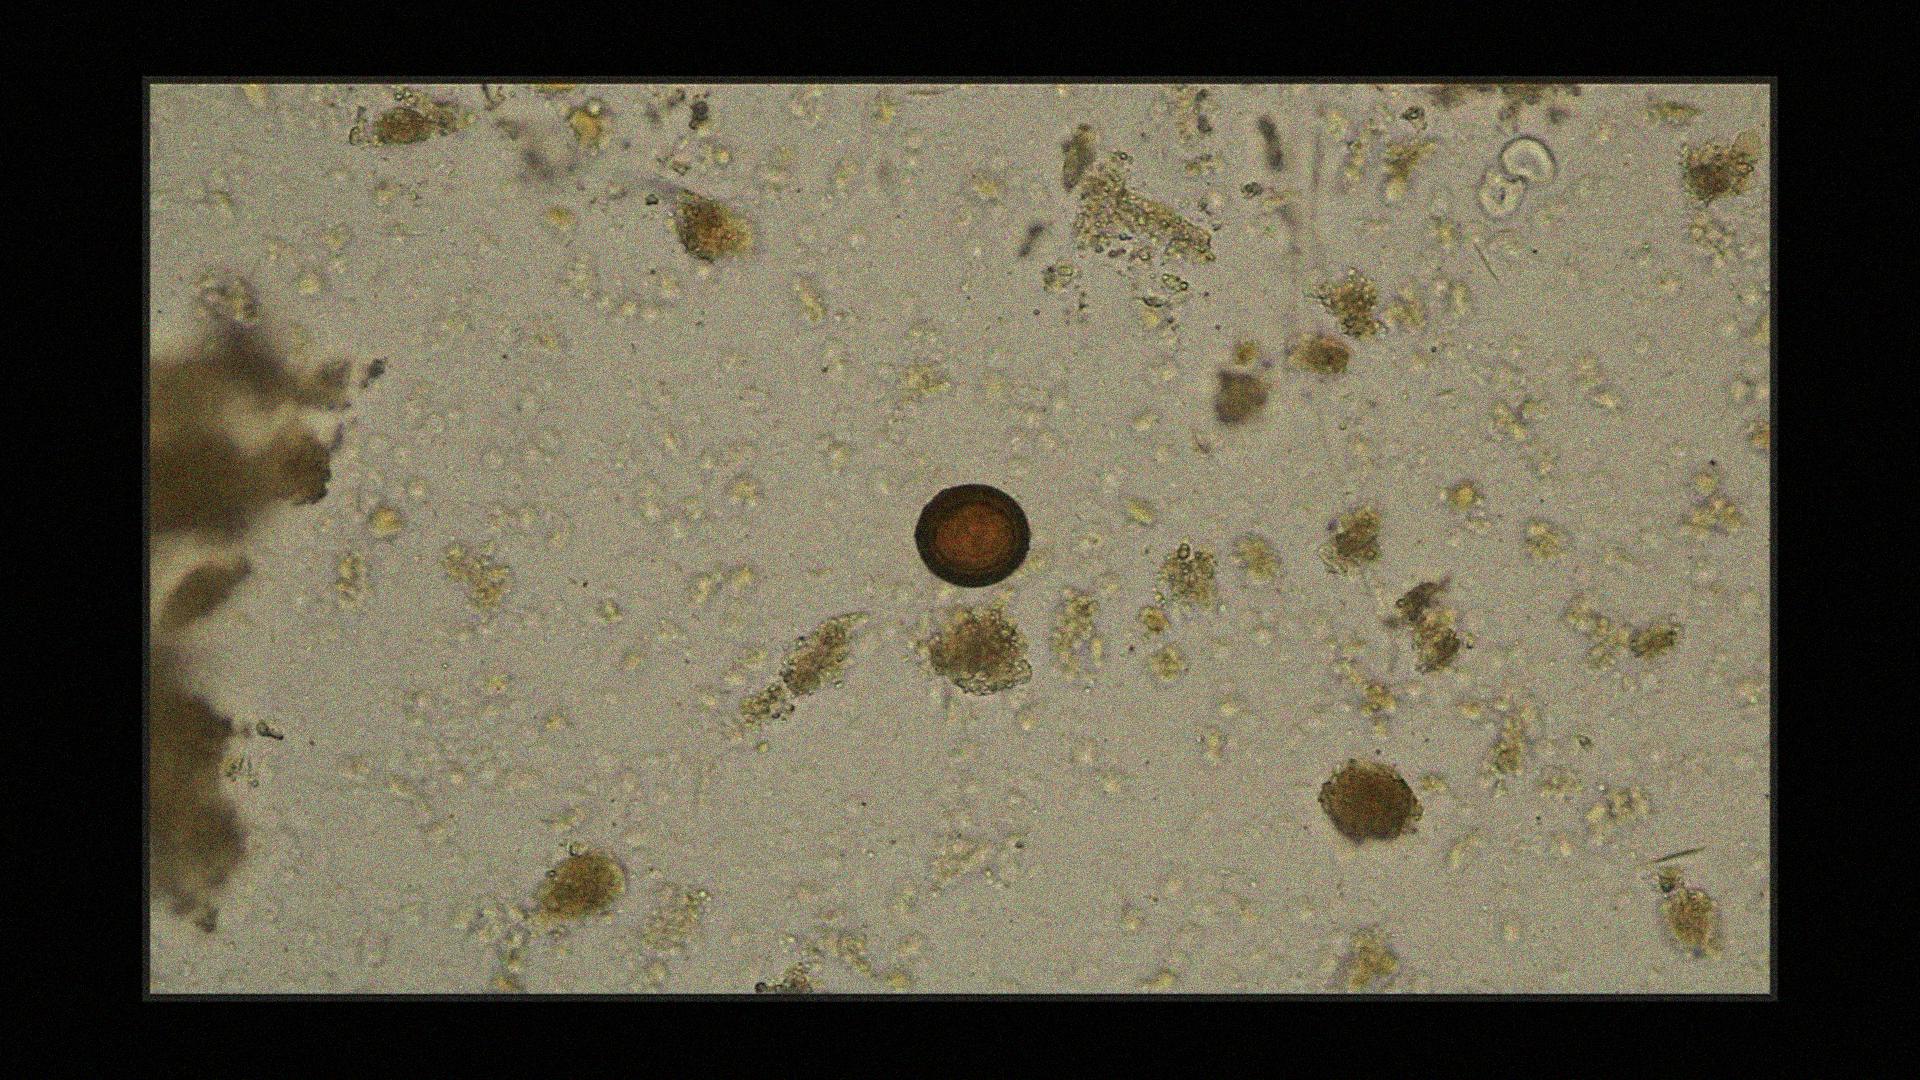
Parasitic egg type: Taenia spp. egg